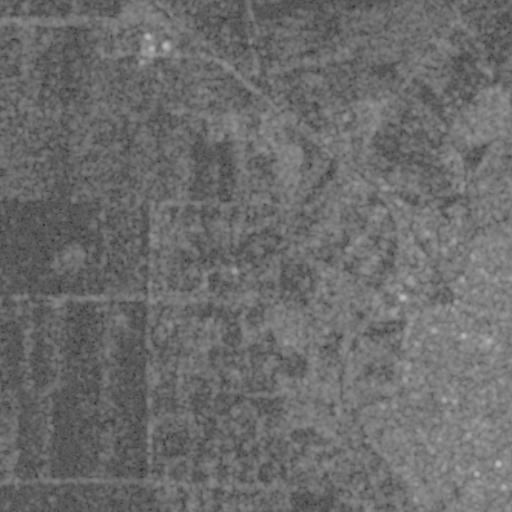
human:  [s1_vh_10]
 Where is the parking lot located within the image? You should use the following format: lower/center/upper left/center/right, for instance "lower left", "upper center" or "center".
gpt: The parking lot is located in the center right of the image.
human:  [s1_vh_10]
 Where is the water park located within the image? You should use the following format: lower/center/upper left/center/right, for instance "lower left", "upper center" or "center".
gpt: The water park is located in the center right of the image.
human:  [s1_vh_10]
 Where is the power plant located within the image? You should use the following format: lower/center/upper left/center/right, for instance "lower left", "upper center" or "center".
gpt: There is no power plant in the image.

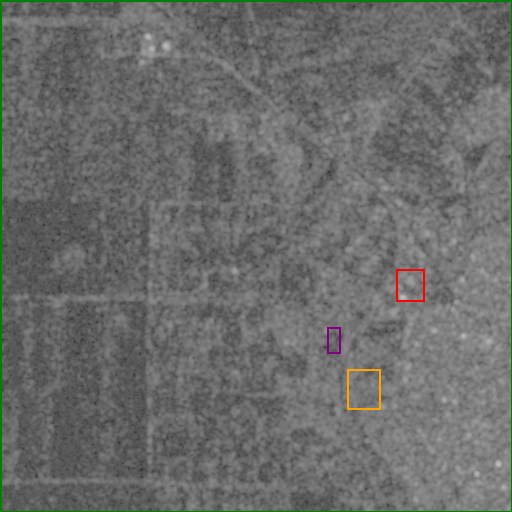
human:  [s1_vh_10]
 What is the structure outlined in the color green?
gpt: The structure outlined in green is a crop field.
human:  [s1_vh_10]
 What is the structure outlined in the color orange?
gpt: The structure outlined in orange is a park.
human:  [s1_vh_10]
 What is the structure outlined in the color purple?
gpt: The structure outlined in purple is a track.
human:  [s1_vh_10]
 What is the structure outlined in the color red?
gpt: The structure outlined in red is a water park.
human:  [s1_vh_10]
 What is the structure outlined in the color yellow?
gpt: There is no yellow outline.